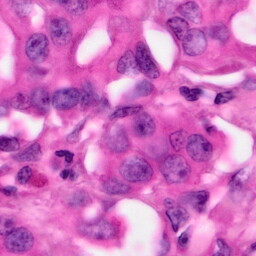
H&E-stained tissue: Pancreatic